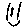
Label: smiley face